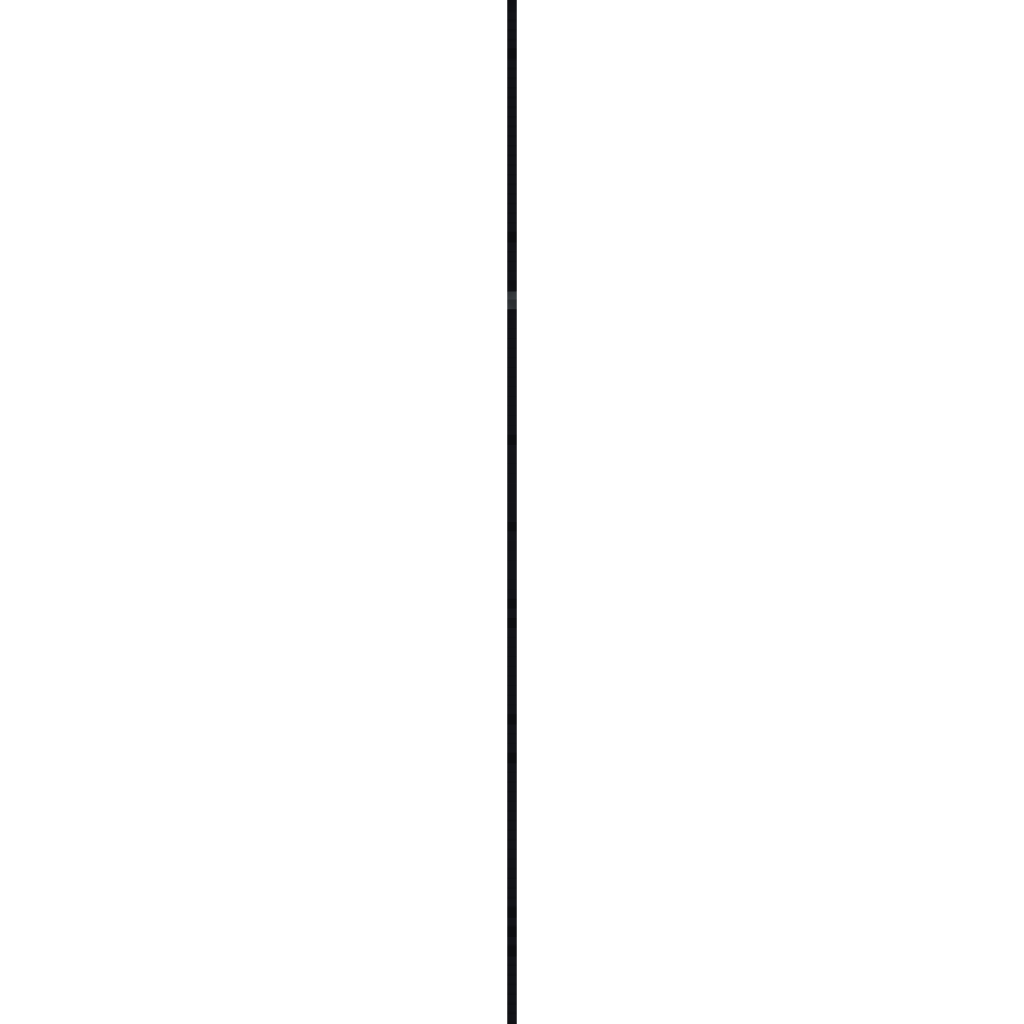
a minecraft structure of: Messi F.C Barcelona